Question: I am unable to get how to add Drop-down navigation in the action bar in android studio. I have seen <URL> and google for adding drop down navigation but don't get it. I am new to android-studio and android.
So when I run this code:
'''
protected void onCreate(Bundle savedInstanceState) {
super.onCreate(savedInstanceState);
setContentView(R.layout.activity_main);
SpinnerAdapter mSpinnerAdapter = ArrayAdapter.createFromResource(this,R.array.activity_array, android.R.layout.simple_spinner_dropdown_item);
ActionBar bar = getActionBar();
bar.setNavigationMode(ActionBar.NAVIGATION_MODE_LIST);
ActionBar.OnNavigationListener listener = new ActionBar.OnNavigationListener() {
@Override
public boolean onNavigationItemSelected(int itemPosition, long itemId) {
return false;
}
};
bar.setListNavigationCallbacks(mSpinnerAdapter, listener);
}
'''
So problem is:
> When I run the application, it starts and closes itself within seconds without displaying anything.

When I comment the last two lines then program works but if I uncomment them app starts and closes itself. Also the last two statements are deprecated.
From Logcat I founded:
'''
02-06 12:24:20.809 18210-18210/com.mycompany.dropdown E/AndroidRuntime: FATAL EXCEPTION: main
java.lang.RuntimeException: Unable to start activity ComponentInfo{com.mycompany.dropdown/com.mycompany.dropdown.MainActivity}: java.lang.NullPointerException
at android.app.ActivityThread.performLaunchActivity(ActivityThread.java:2218)
at android.app.ActivityThread.handleLaunchActivity(ActivityThread.java:2268)
at android.app.ActivityThread.access$600(ActivityThread.java:148)
at android.app.ActivityThread$H.handleMessage(ActivityThread.java:1263)
at android.os.Handler.dispatchMessage(Handler.java:99)
at android.os.Looper.loop(Looper.java:137)
at android.app.ActivityThread.main(ActivityThread.java:5162)
at java.lang.reflect.Method.invokeNative(Native Method)
at java.lang.reflect.Method.invoke(Method.java:525)
at com.android.internal.os.ZygoteInit$MethodAndArgsCaller.run(ZygoteInit.java:756)
at com.android.internal.os.ZygoteInit.main(ZygoteInit.java:572)
at miui.dexspy.DexspyInstaller.main(DexspyInstaller.java:171)
at dalvik.system.NativeStart.main(Native Method)
Caused by: java.lang.NullPointerException
at com.mycompany.dropdown.MainActivity.onCreate(MainActivity.java:37)
at android.app.Activity.performCreate(Activity.java:5135)
at android.app.Instrumentation.callActivityOnCreate(Instrumentation.java:1087)
at com.lbe.security.service.core.client.b.x.callActivityOnCreate(Unknown Source)
at android.app.ActivityThread.performLaunchActivity(ActivityThread.java:2182)
'''
and more errors...
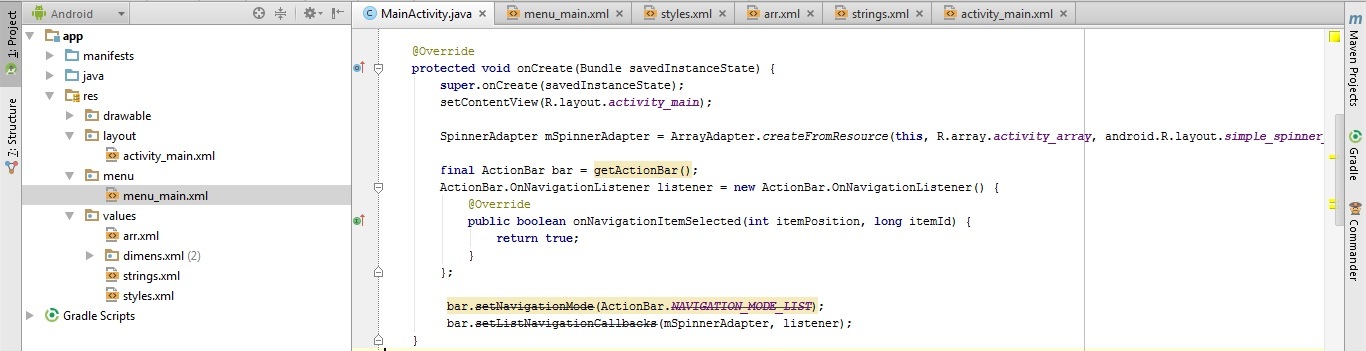
Answer: You should put your code here to check what's happening, but this code worked for my:
'''
SpinnerAdapter mSpinnerAdapter = ArrayAdapter.createFromResource(this,
R.array.activity_array, android.R.layout.simple_spinner_dropdown_item);
ActionBar bar = getActionBar(); //or getSupportActionBar() depending on your target version
bar.setNavigationMode(ActionBar.NAVIGATION_MODE_LIST);
ActionBar.OnNavigationListener listener = new ActionBar.OnNavigationListener() {
@Override
public boolean onNavigationItemSelected(int itemPosition, long itemId) {
return false;
}
};
bar.setListNavigationCallbacks(mSpinnerAdapter, listener);
'''
TO make this working you have to take care of the action bar library that is being used. Here you can check which library you need and the code to get it. It also includes an example of navigation drop-down :
<URL>